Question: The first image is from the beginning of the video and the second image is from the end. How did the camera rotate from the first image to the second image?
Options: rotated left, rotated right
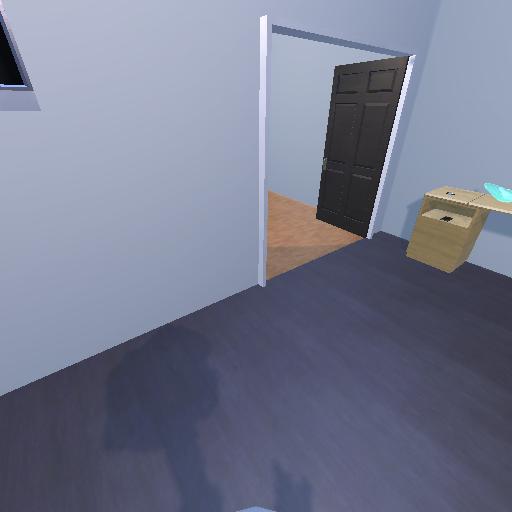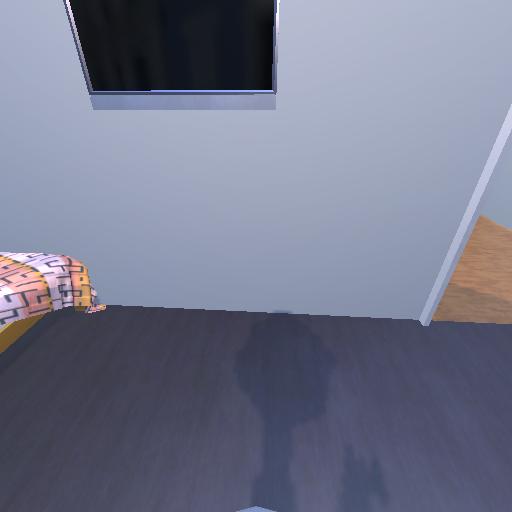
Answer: rotated left